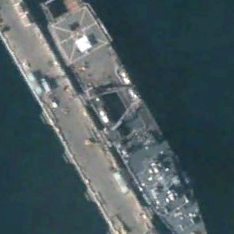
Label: combat